Interaction volume radius: 5 \u00c5
Interaction volume height: 20 \u00c5
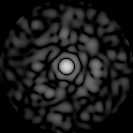
Disorder parameter: 0.7899